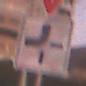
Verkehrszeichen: VerlaufVorfahrtsstrasse2
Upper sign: VorfahrtGewaehren
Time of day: SunriseSunset
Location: Outdoor (Urban)
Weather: PartlyCloudy
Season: NotSpecified
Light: Natural